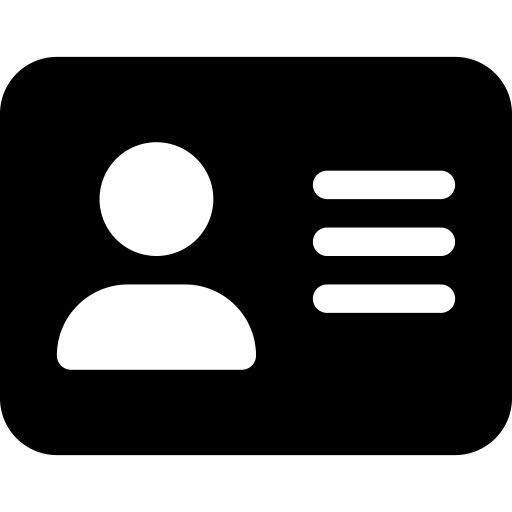
Tags: icon, FontAwesome, fa-icon, solid, address, card